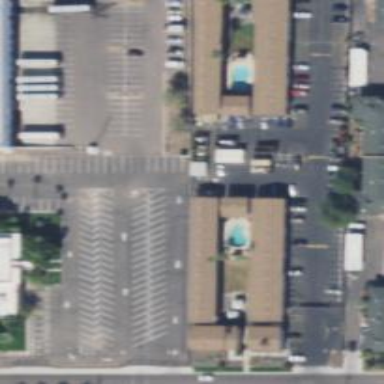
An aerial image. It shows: Swimming pool located in leisure land.